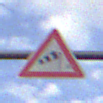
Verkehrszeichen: SeitenwindVonRechts
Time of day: MorningAfternoon
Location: Outdoor (Suburban)
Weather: PartlyCloudy
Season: NotSpecified
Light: Natural